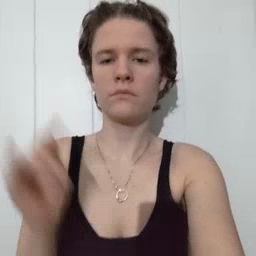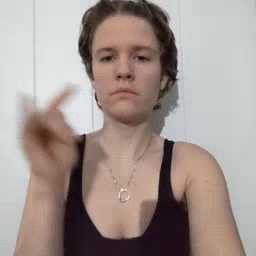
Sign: airplane